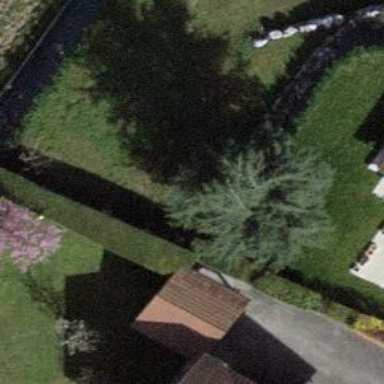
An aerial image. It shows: Needle-leaved tree in natural setting.